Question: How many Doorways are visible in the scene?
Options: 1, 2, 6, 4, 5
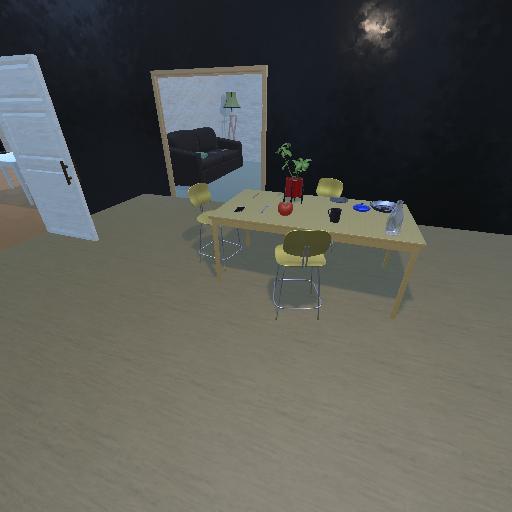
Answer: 1